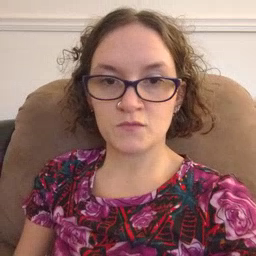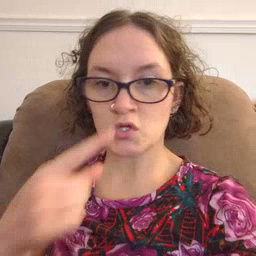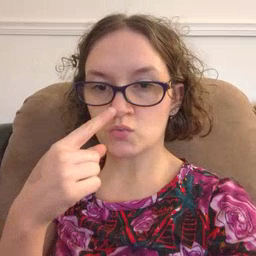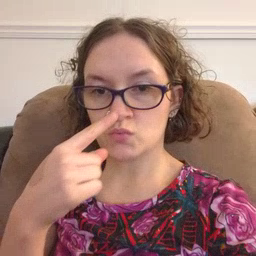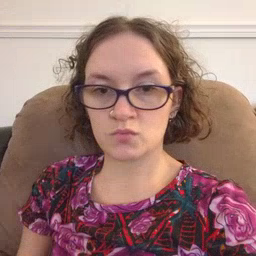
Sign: nose